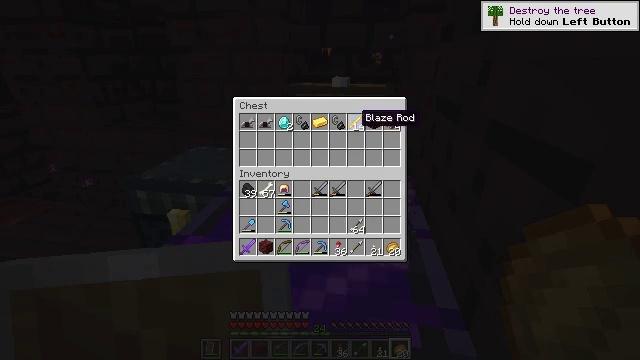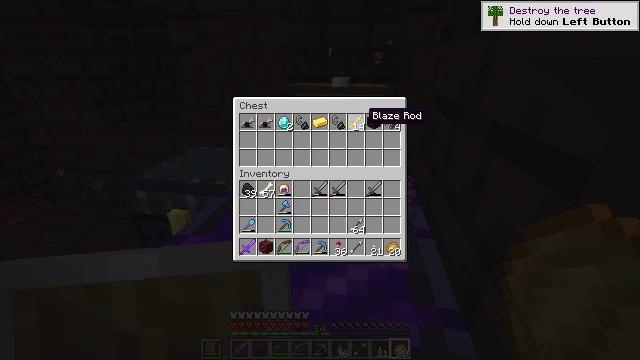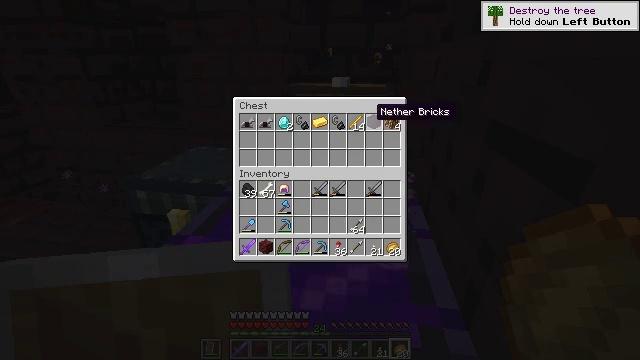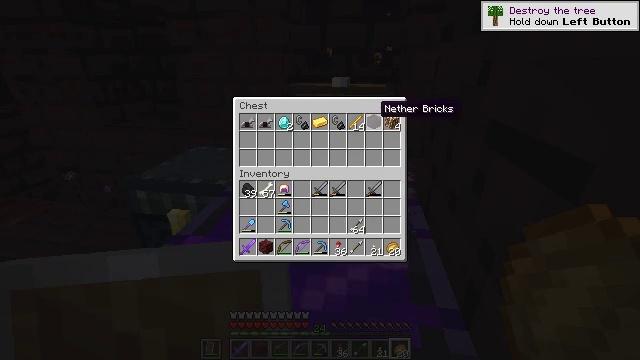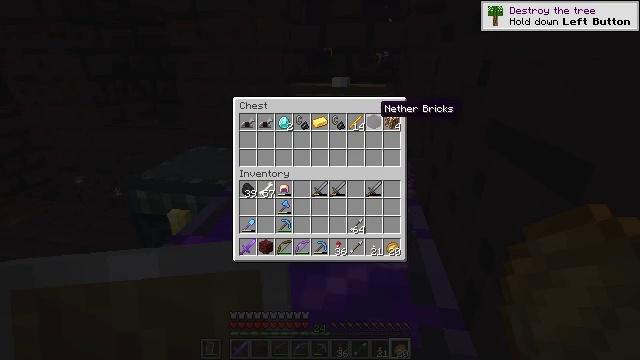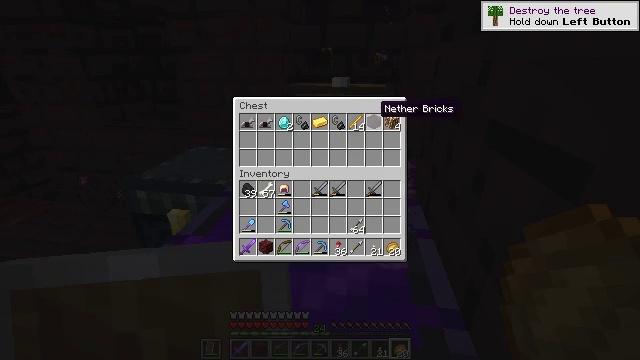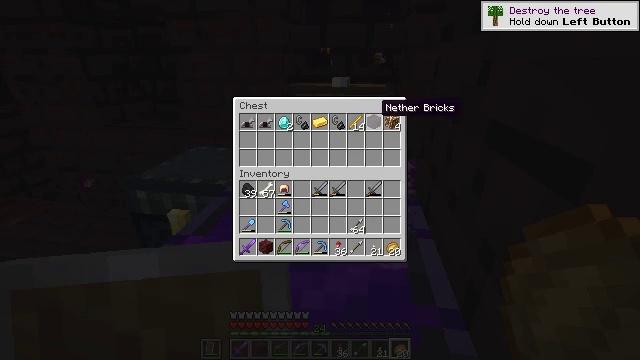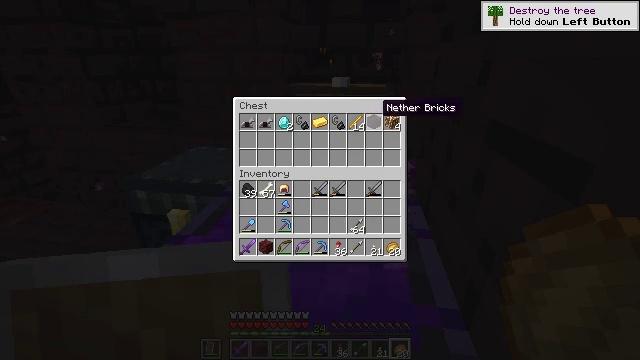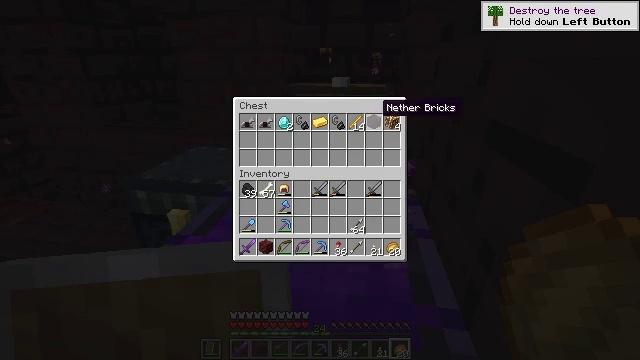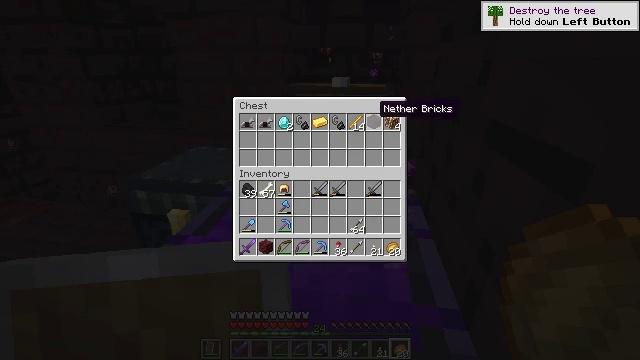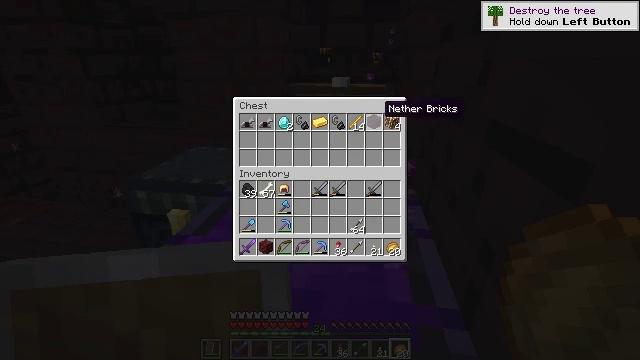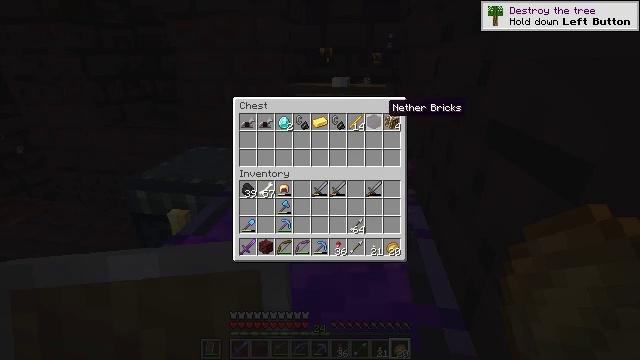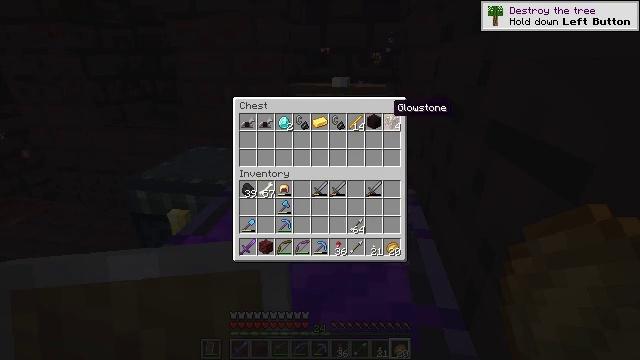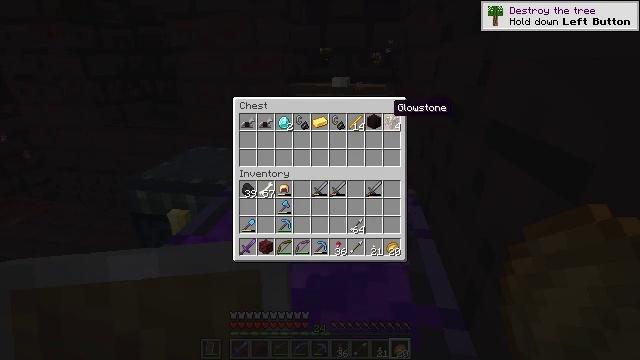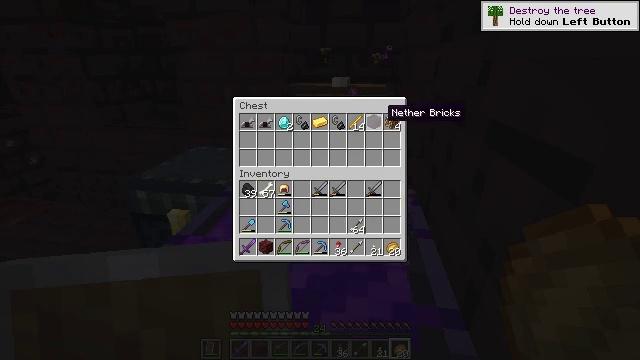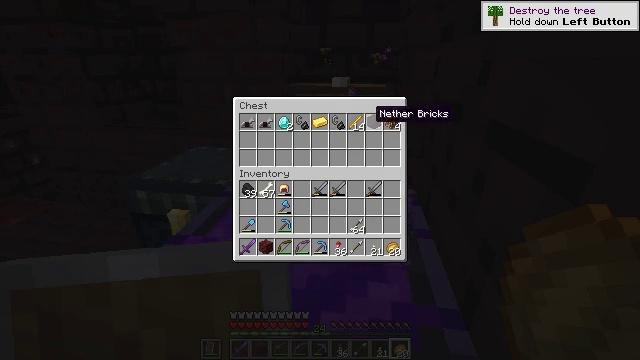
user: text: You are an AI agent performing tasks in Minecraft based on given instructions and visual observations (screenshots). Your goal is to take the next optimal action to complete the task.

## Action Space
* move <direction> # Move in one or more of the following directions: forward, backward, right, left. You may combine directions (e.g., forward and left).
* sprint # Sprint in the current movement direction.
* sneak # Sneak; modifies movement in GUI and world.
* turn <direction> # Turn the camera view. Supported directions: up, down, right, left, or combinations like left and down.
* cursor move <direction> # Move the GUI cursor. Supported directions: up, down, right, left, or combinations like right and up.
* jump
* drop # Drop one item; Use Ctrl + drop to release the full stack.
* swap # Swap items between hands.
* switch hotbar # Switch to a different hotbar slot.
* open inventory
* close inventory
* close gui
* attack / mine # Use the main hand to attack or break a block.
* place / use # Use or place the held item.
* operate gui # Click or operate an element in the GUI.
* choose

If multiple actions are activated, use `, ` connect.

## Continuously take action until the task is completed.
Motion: motion action
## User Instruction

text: Clear the fire from the area.
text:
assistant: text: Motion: no_op
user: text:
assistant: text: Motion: cursor move right
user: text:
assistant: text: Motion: no_op
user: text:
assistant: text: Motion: no_op
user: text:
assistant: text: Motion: sneak
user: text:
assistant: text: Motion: sneak
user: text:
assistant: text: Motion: sneak
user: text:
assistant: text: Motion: sneak
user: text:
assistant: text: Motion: sneak
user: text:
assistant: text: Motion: sneak
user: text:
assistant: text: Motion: sneak
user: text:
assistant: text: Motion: sneak
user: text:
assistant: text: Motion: sneak
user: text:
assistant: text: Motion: sneak
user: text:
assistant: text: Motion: sneak, cursor move left
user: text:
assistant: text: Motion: sneak
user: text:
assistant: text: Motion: sneak
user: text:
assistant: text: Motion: sneak
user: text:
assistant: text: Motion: sneak, choose
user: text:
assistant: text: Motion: sneak, choose
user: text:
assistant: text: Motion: sneak, choose
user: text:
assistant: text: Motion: sneak, cursor move left
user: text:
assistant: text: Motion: sneak
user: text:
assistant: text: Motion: sneak, cursor move left
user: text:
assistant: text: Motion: sneak
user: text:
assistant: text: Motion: sneak
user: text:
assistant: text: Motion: sneak
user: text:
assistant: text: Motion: sneak, choose
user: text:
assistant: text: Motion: sneak, choose
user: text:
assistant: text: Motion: sneak, cursor move left